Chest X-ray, PA view. Patient: 18 years old, sex F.
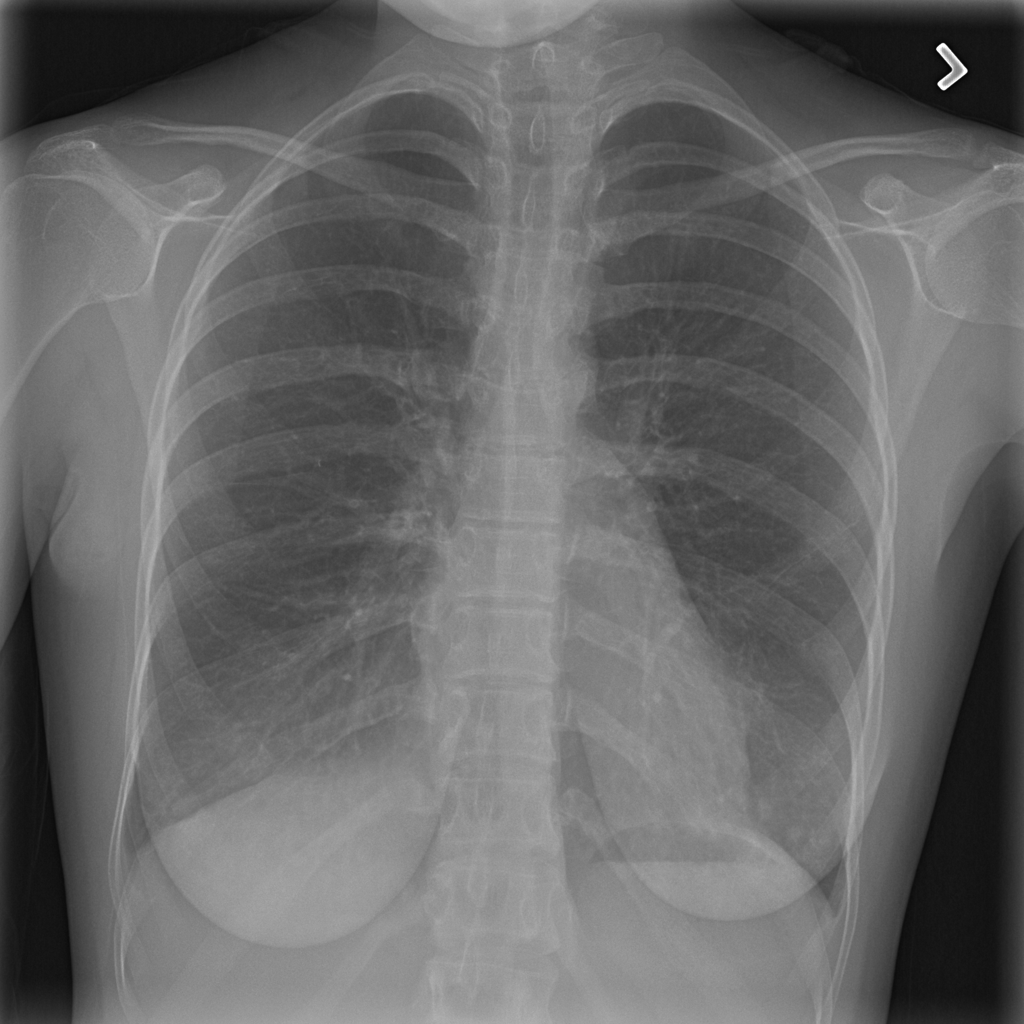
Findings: No Finding